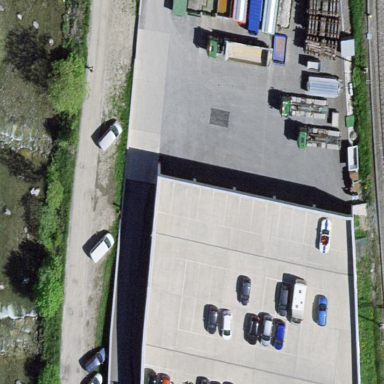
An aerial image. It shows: Building with black roof. The building has distinct parts.